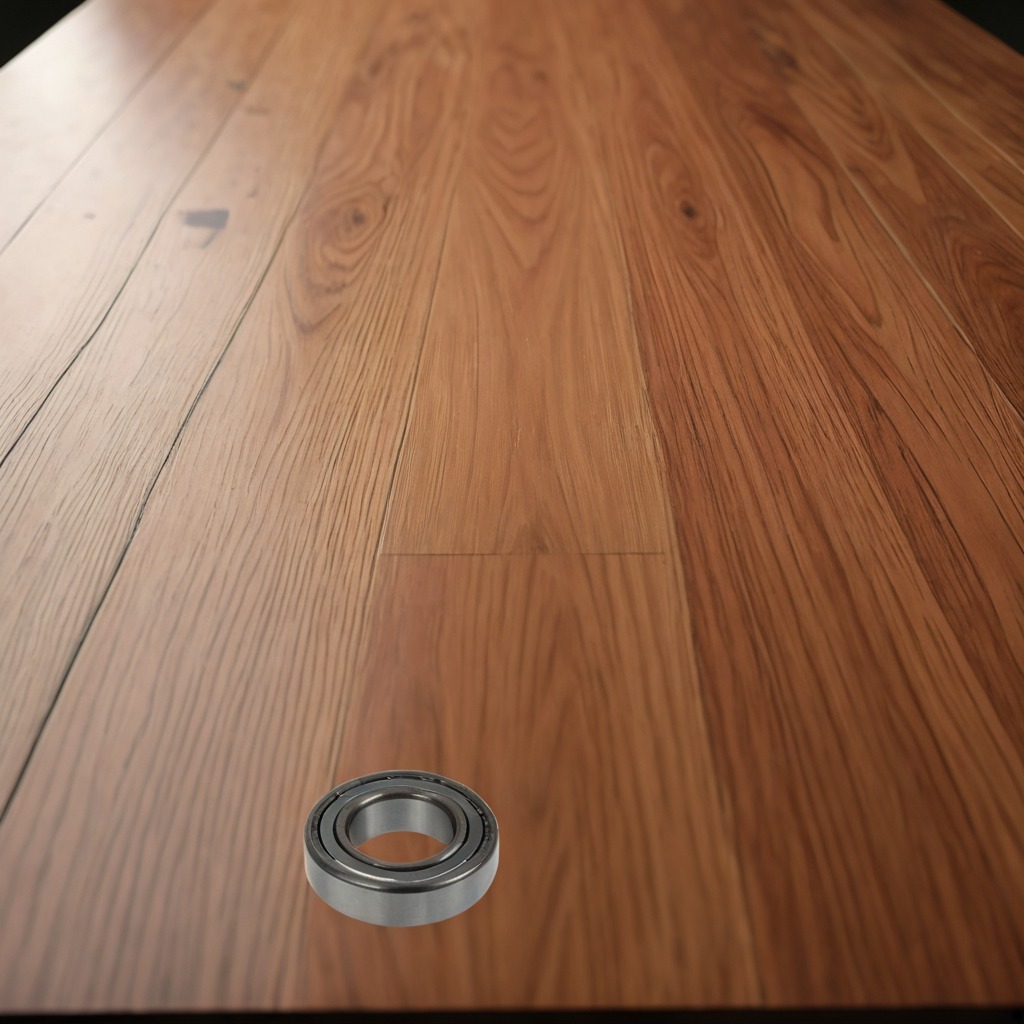
A metal ball bearing is lying on a wooden table in a carpentry studio.